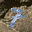
Label: 7